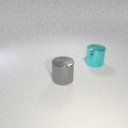
large gray metal cylinder to the left of large cyan metal cylinder